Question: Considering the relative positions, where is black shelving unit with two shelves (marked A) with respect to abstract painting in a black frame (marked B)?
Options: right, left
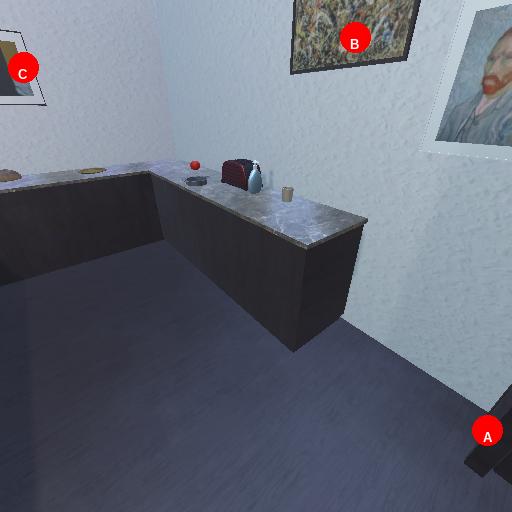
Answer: right